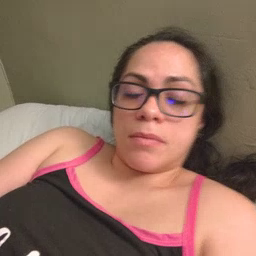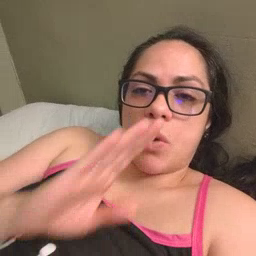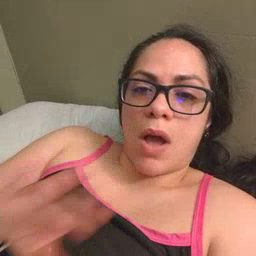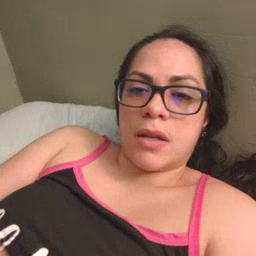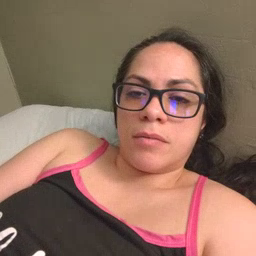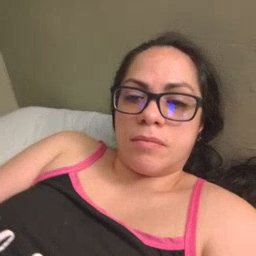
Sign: quiet